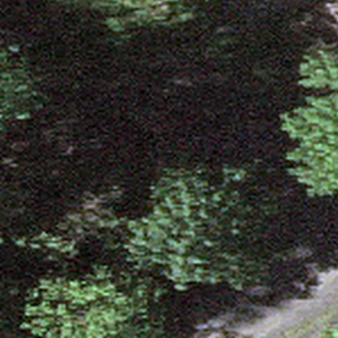
Label: other